Interaction volume radius: 10 \u00c5
Interaction volume height: 10 \u00c5
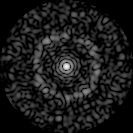
Disorder parameter: 0.8008